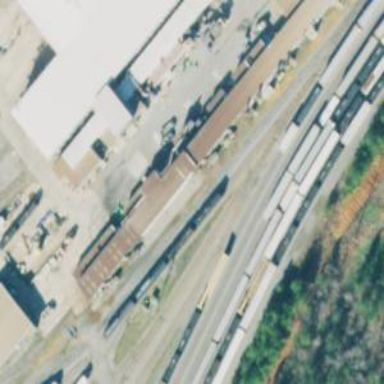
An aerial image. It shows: Rail spur service.